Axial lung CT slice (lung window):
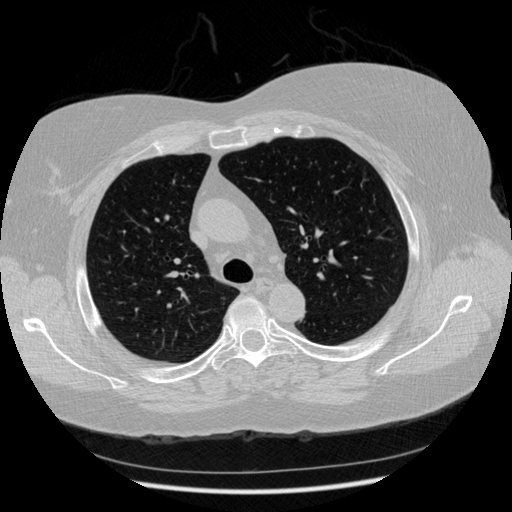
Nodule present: no